Question: Count the number of objects in the diagram.
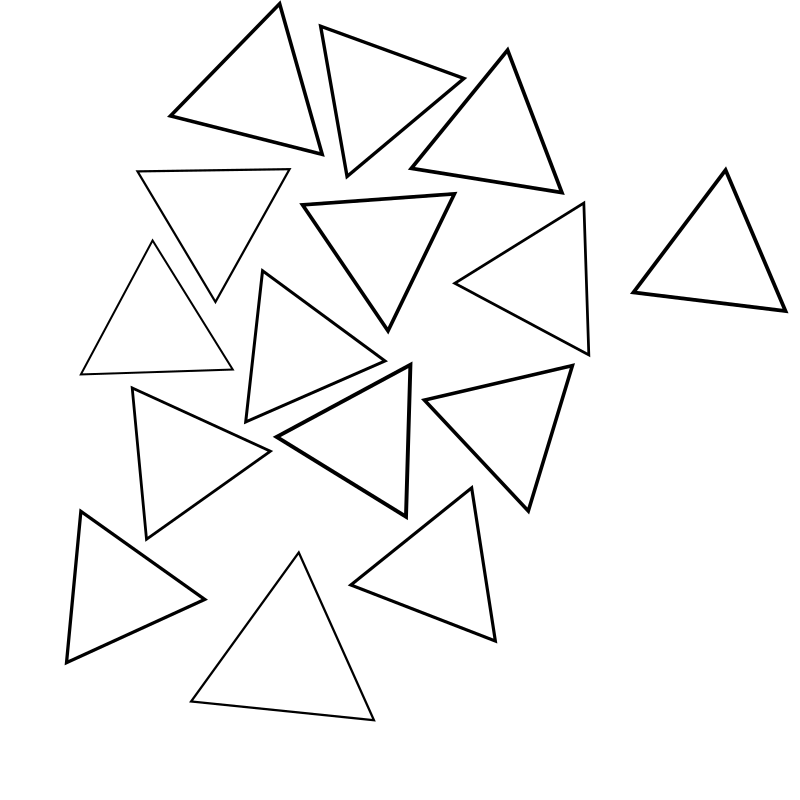
Answer: 15